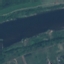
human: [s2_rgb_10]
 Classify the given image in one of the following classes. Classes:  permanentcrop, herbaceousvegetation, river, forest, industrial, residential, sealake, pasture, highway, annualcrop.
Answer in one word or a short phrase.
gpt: River